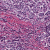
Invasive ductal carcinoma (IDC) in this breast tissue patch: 1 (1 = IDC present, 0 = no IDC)